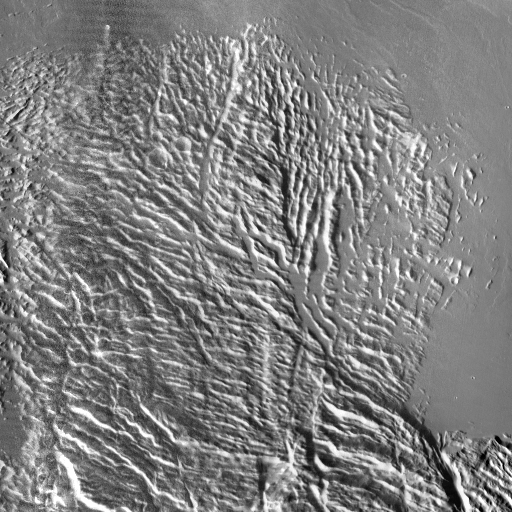
Crater classes present: Background, Other, Buried